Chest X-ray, AP view. Patient: 70 years old, sex F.
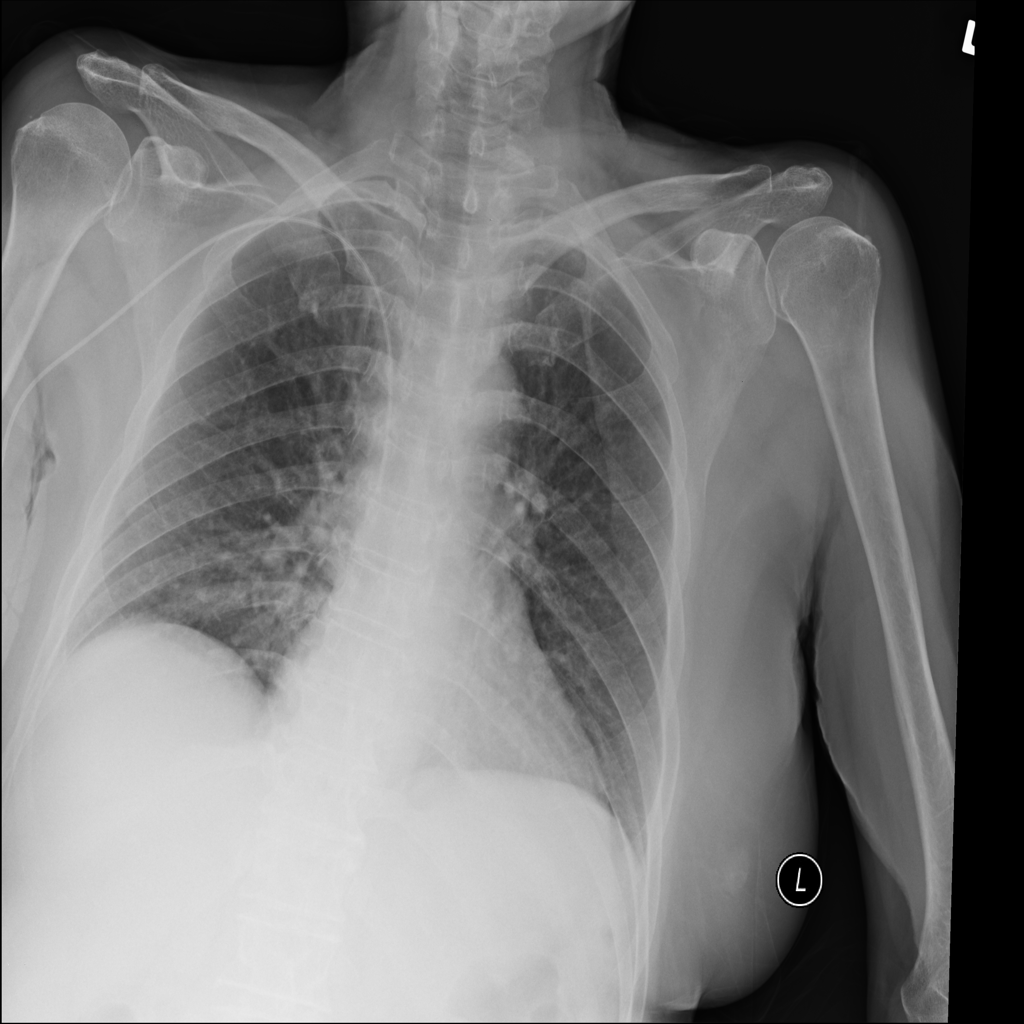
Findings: No Finding